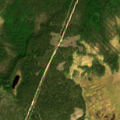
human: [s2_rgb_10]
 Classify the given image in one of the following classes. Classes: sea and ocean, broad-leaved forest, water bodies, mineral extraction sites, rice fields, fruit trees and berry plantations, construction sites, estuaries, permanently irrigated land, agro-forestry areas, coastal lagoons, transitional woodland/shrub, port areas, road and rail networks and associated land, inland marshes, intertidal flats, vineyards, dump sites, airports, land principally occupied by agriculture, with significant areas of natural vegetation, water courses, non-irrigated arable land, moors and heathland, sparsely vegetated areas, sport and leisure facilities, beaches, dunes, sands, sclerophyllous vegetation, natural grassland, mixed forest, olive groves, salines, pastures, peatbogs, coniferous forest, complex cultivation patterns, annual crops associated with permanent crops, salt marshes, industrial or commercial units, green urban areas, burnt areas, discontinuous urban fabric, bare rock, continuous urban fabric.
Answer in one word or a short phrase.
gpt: coniferous forest, mixed forest, transitional woodland/shrub, peatbogs